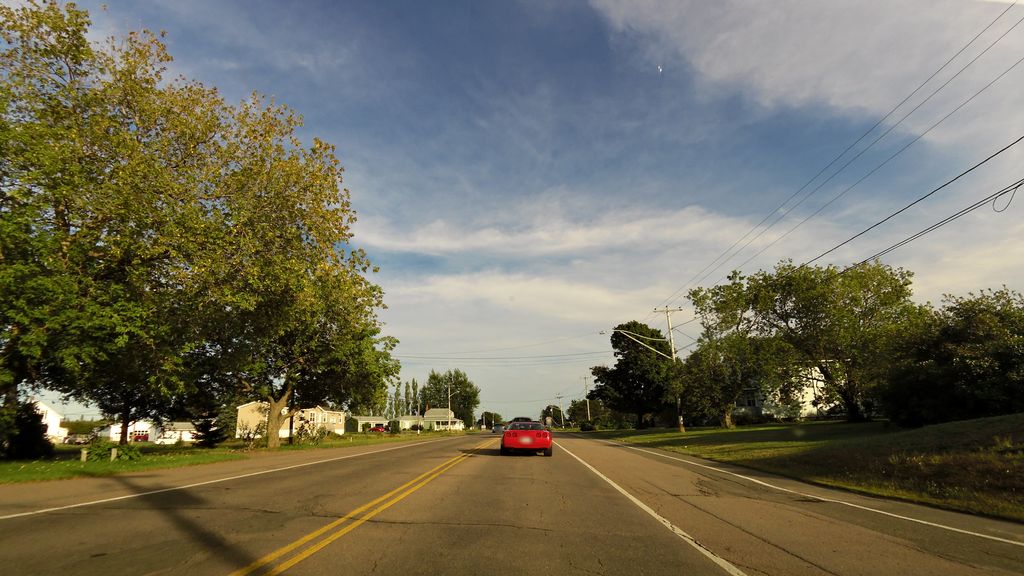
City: charlottetown